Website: macys
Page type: customer-info-address
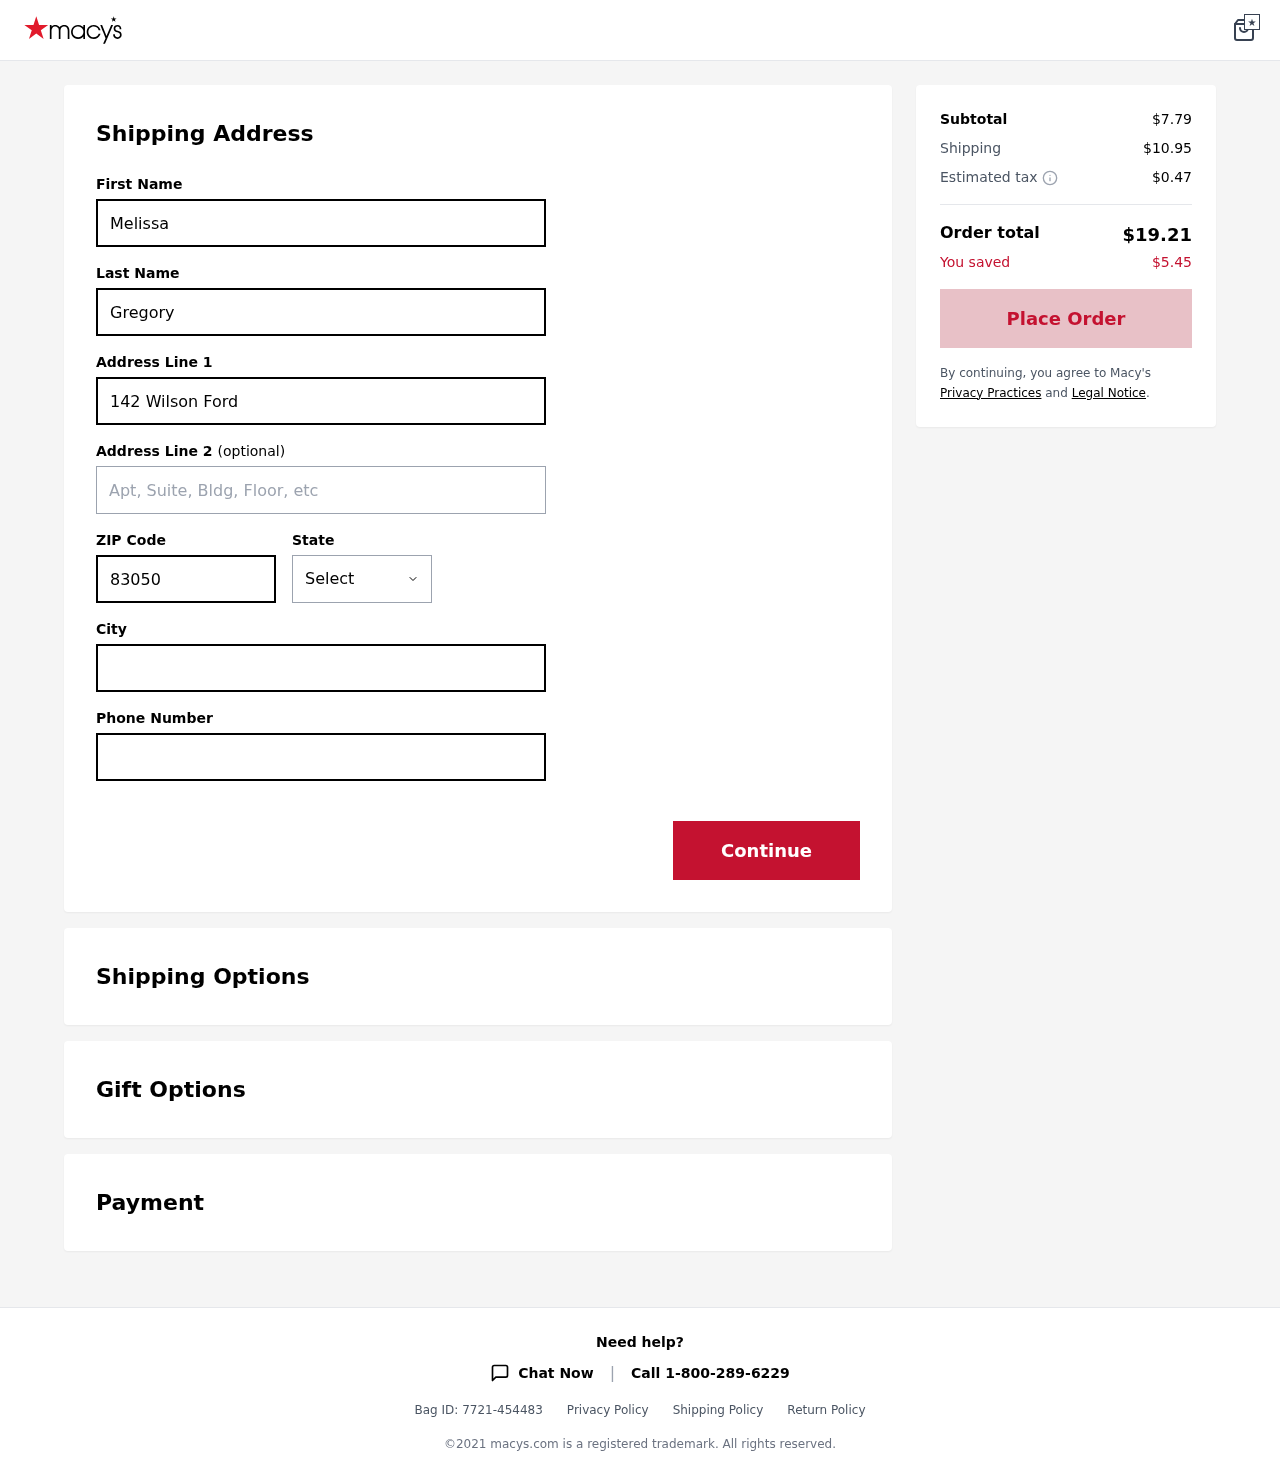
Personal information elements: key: PII_CITY
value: West Joshua
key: PII_FIRSTNAME
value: Melissa
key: PII_LASTNAME
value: Gregory
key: PII_PHONE
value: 8024850555
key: PII_POSTCODE
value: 83050
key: PII_STATE
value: PR
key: PII_STREET
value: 142 Wilson Ford
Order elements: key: ORDER_SUBTOTAL
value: $7.79
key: ORDER_SHIPPING_COST
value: $10.95
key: ORDER_TAX
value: $0.47
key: ORDER_TOTAL
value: $19.21
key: ORDER_SAVINGS
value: $5.45